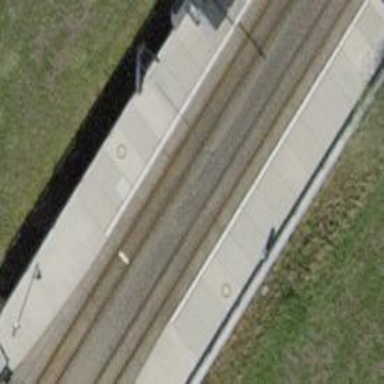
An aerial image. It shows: Tram stop with public transport connection.